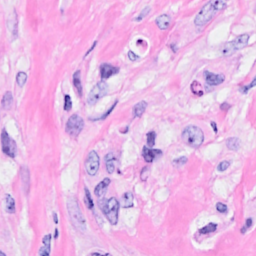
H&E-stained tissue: Breast